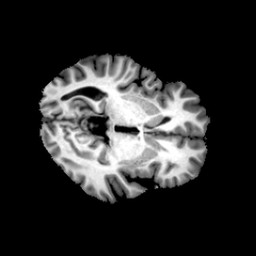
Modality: T1w
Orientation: axial
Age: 20
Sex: female
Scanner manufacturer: philips
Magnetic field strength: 3 T
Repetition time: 0.0082 s
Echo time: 0.0037 s